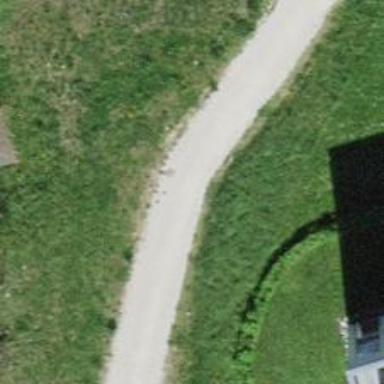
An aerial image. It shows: Footway with surface of fine gravel.